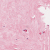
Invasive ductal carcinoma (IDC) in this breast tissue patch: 0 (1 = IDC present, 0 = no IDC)